Field crop: maize
Growth stage: 2
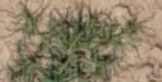
Species: salsola